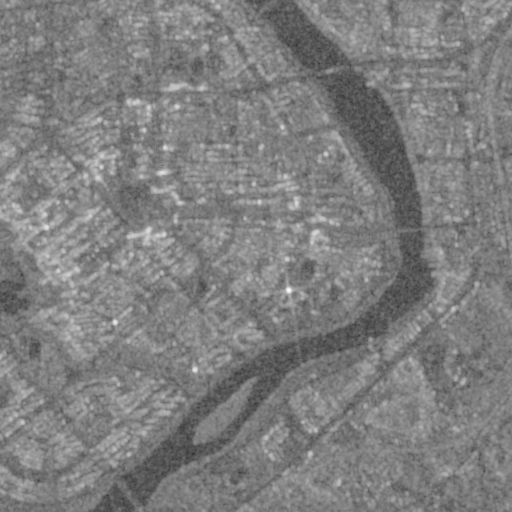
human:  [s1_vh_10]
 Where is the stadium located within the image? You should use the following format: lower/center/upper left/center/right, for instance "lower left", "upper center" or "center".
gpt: The stadium is located in the upper center of the image.
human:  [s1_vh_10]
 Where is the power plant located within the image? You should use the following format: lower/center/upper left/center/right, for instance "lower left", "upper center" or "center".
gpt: There is no power plant in the image.

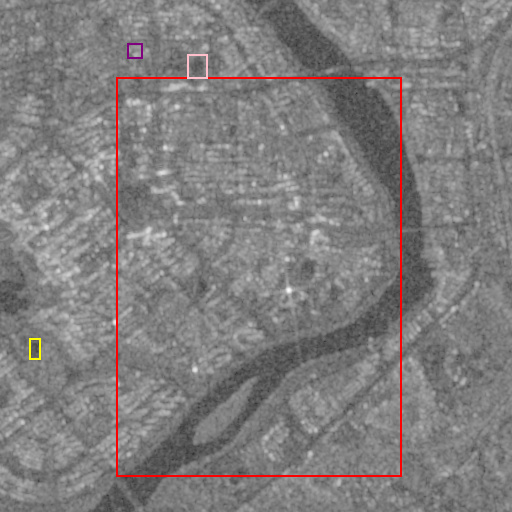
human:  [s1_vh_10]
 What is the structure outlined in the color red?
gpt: The structure outlined in red is a park.
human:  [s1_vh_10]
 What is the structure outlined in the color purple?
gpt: The structure outlined in purple is a parking lot.
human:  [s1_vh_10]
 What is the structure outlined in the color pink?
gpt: The structure outlined in pink is a stadium.
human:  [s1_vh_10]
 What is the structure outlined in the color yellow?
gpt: The structure outlined in yellow is a track.
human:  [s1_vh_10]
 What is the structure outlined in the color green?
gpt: There is no green outline.